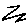
Label: zigzag